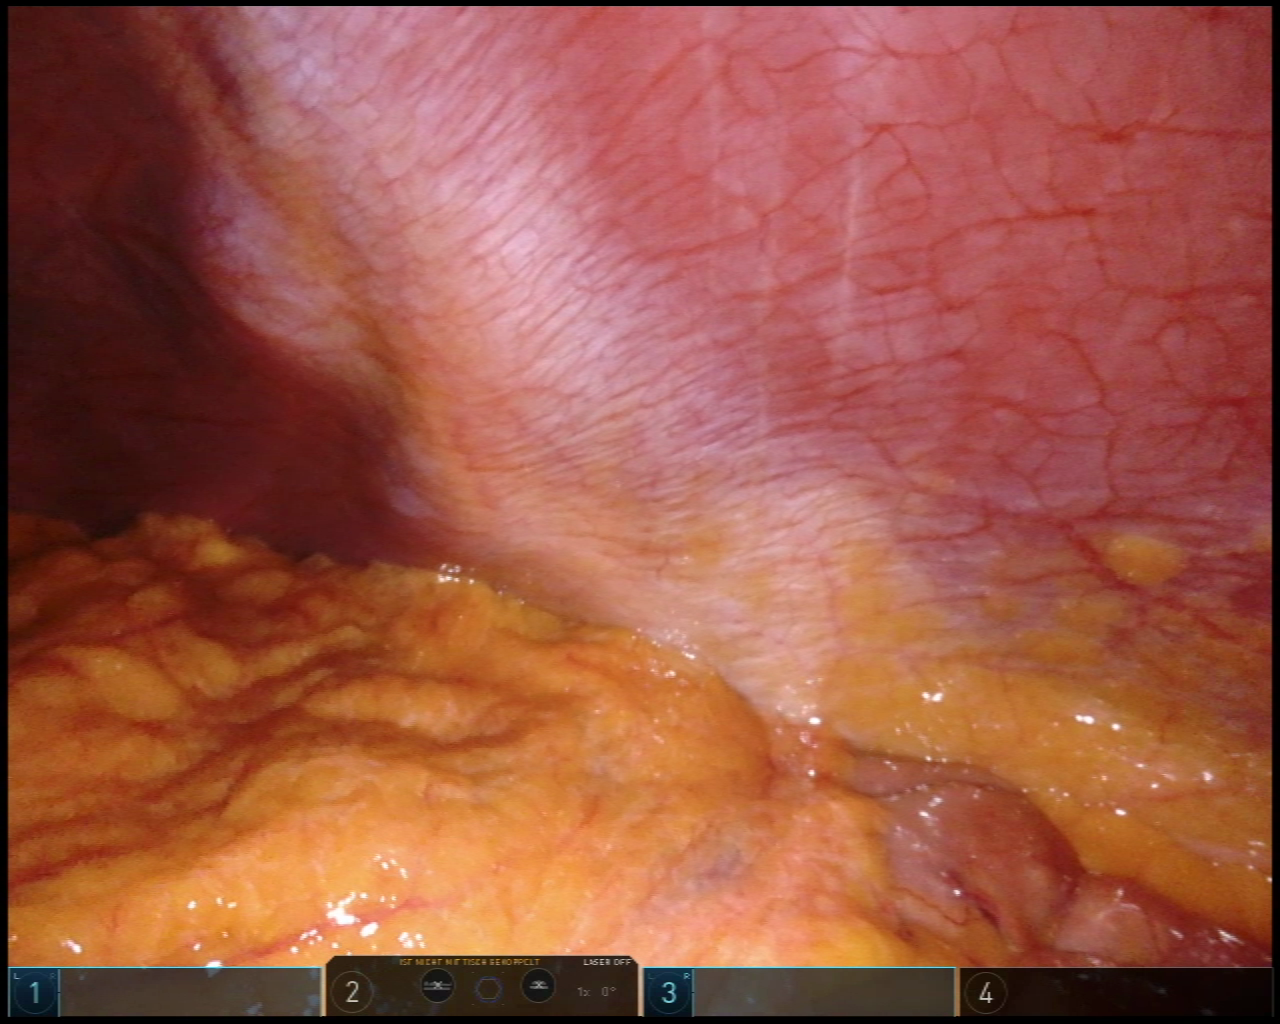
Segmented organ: abdominal_wall
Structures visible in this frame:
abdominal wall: yes
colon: no
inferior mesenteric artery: no
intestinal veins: no
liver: no
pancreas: no
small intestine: yes
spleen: no
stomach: no
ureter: no
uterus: no
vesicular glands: no